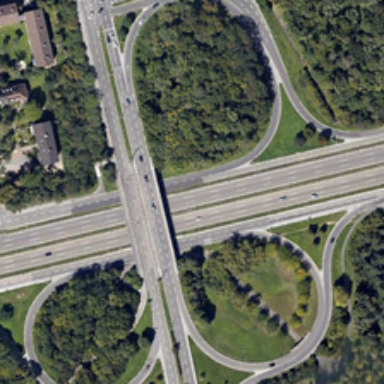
Many green trees are near a viaduct shaped almost three circles .